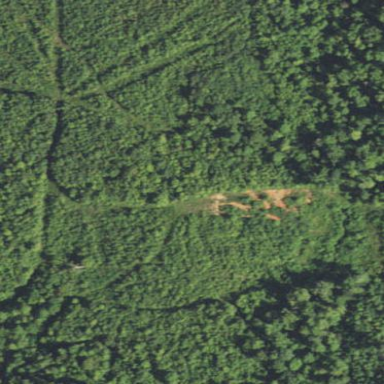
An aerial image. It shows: Clearcut area created by human activity.